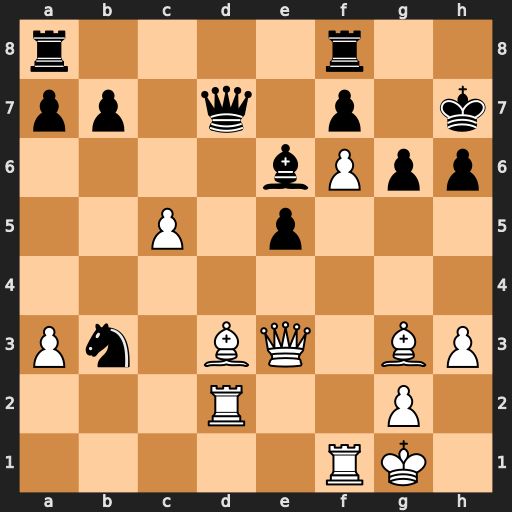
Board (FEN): r4r2/pp1q1p1k/4bPpp/2P1p3/8/Pn1BQ1BP/3R2P1/5RK1
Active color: w
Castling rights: -
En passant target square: -
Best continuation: Bxg6+ fxg6 Rxd7+